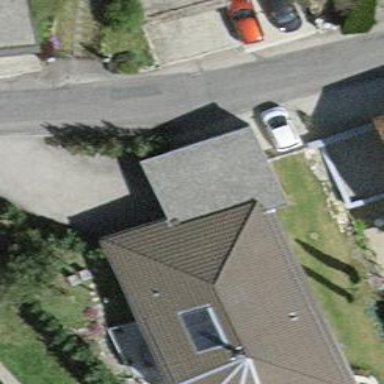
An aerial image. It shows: Garage.